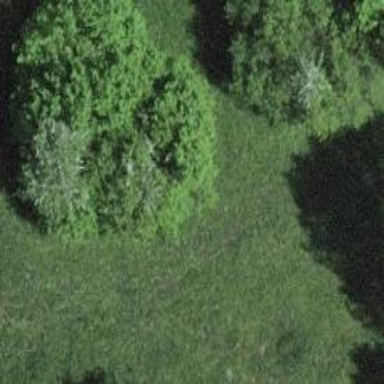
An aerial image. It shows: Patch of scrub vegetation.